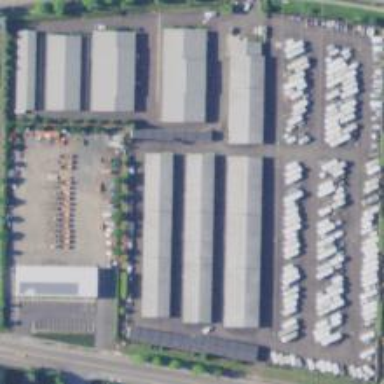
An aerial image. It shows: Commercial area with storage rental shop.